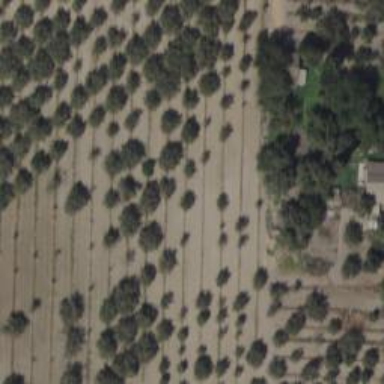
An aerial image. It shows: Orchard filled with walnut trees.